Question: I'm trying to execute an external .jar file in my Android SDK project this way:
'''
ProcessBuilder pb = new ProcessBuilder("java.exe", "-jar", "C:/apache-tomcat-7.0.27/BlattA/src/viewer.jar");
Process process = pb.start();
InputStream is = process.getInputStream();
byte[] bytes = IOUtils.toByteArray(is);
'''
when I execute it in any other Java EE project it works perfectly, but in the Android app I get the error:

what's the cause and how can I fix it?
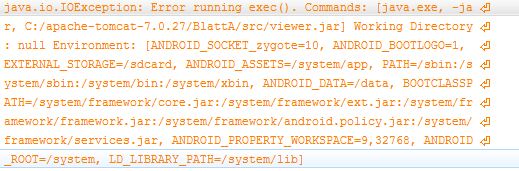
Answer: That is not possible at all!
Android is some kind of a special linux and does not support any windows features like the execution of exe files. About the jar file on Android is a hole other bytecode (dalvik VM) so you can also not run a jar file without converting it to a so called dex file. You can also not access the ressources from your pc from your phone with a simple file access.
Even if you would dex that jar or grep it somehow over the air or by adding that jar as libary this won't work bacause on Android is no Swing or another common UI framework from a desktop system.
What you can do is to look at the source code of the jar file e.g. from the homepage if that is a open source project and understand how that works. Than you can implement a new Android app which does that job you want to have. But that is quiet much more work than you meight think now.